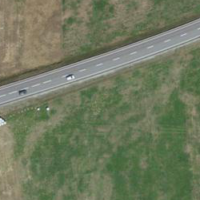
EUNIS habitat code: 26
Species observed at this site:
Matricaria discoidea